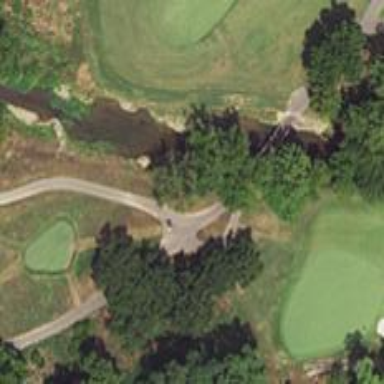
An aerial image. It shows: Path designated for golf carts.